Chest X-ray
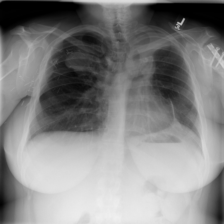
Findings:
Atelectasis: negative
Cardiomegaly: negative
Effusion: positive
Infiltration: negative
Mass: positive
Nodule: negative
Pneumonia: negative
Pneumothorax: negative
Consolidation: negative
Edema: negative
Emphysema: negative
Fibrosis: negative
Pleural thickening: negative
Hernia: negative